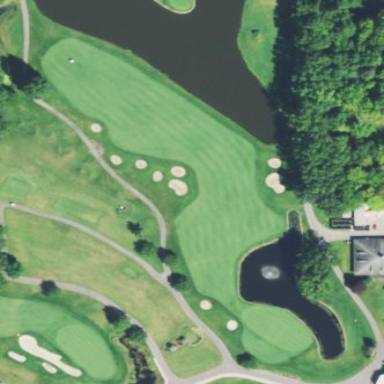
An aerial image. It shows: Area with grass used as rough in golf course.